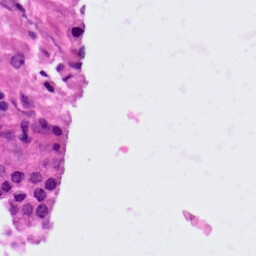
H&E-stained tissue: Lung